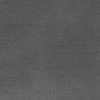
Atmospheric dust classification: dusty